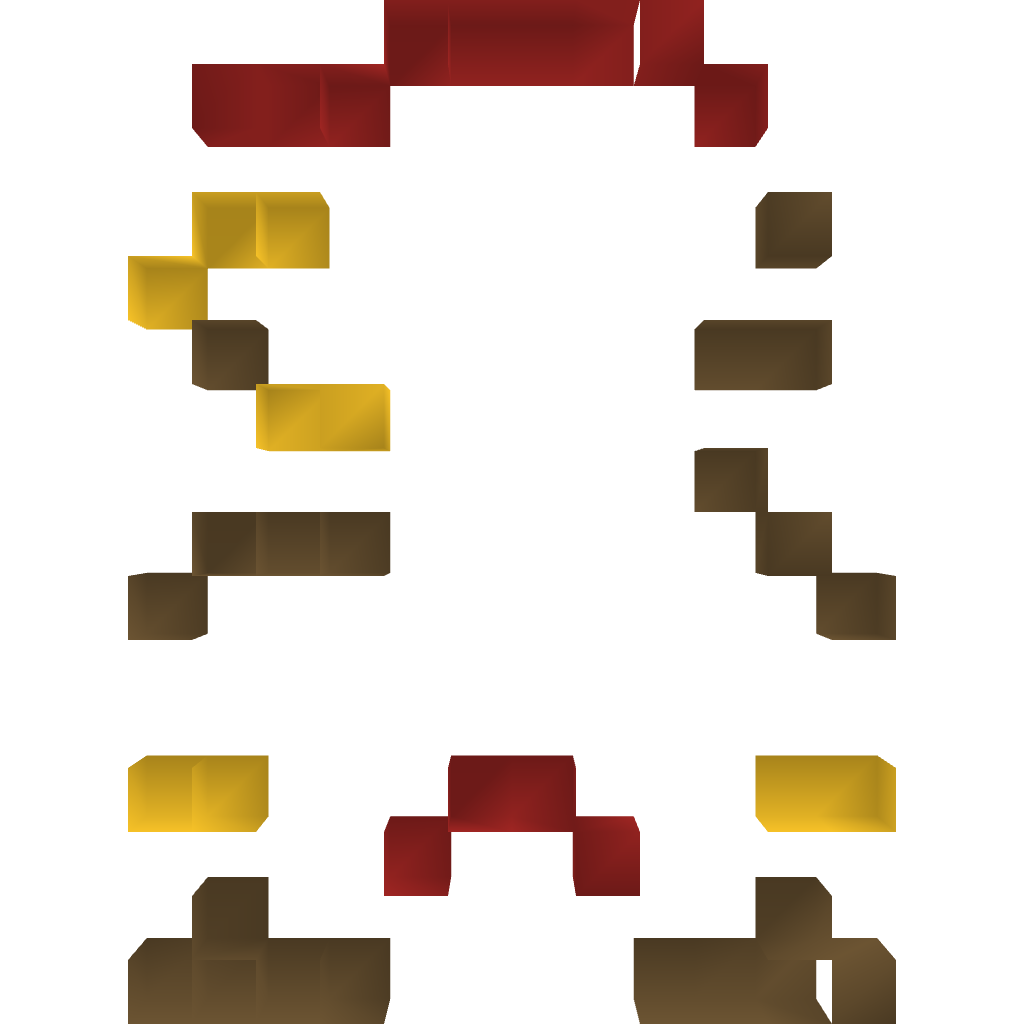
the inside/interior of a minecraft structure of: Mario pixel art